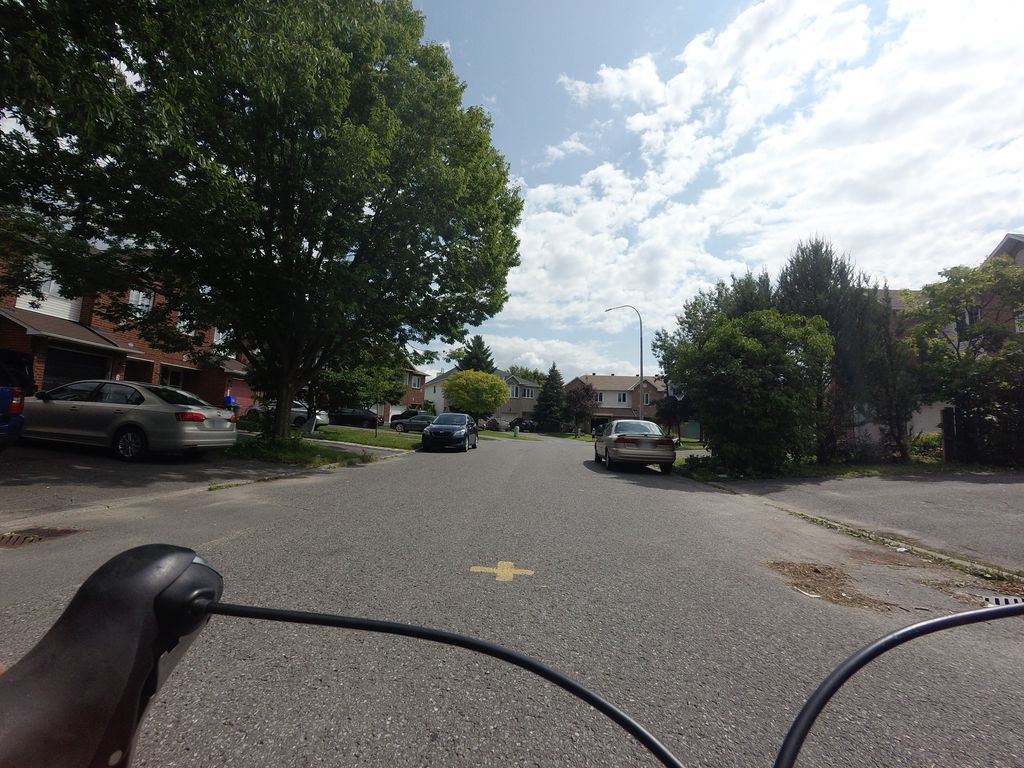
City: ottawa-gatineau